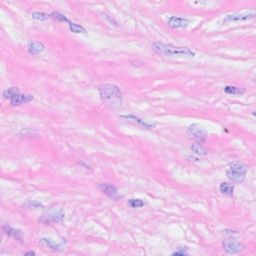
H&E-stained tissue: Breast